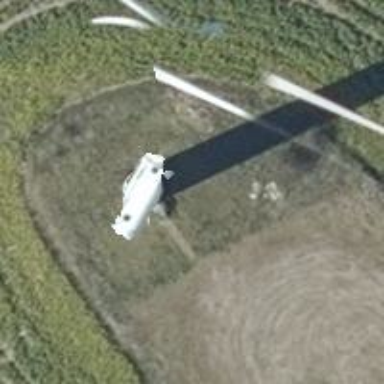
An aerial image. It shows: Wind generator with horizontal axis. The wind turbine is from Vestas.